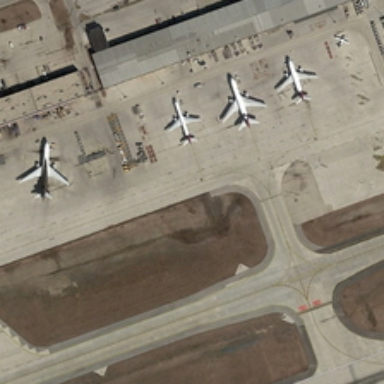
Many of the planes were docked on the wide .